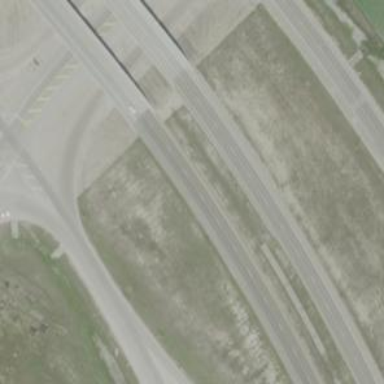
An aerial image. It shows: This image shows trunk highway that functions as expressway.